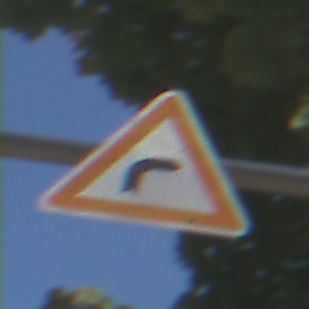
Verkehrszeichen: KurveRechts
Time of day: Midday
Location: Outdoor (RoadRail)
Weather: Clear
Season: NotSpecified
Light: Natural